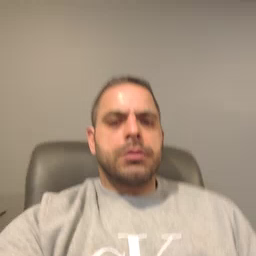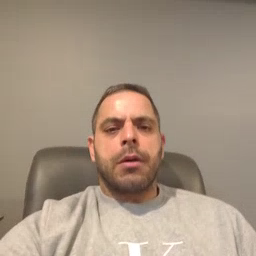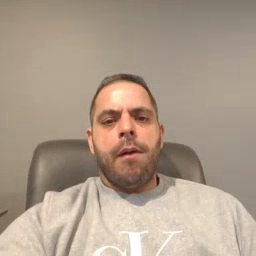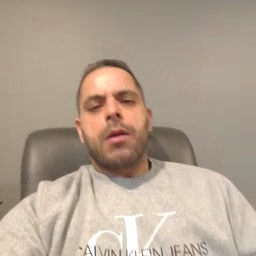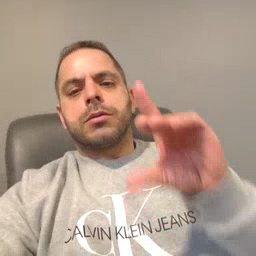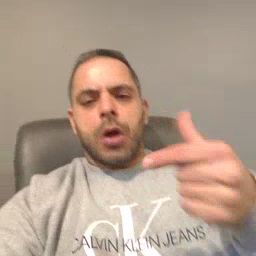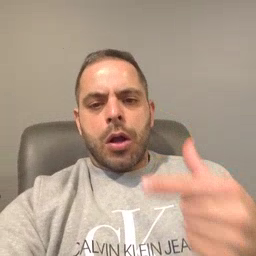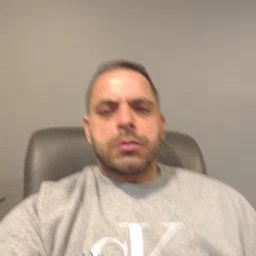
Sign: dog